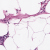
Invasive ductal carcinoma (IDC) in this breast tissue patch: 1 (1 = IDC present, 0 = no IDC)